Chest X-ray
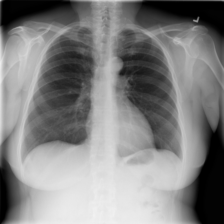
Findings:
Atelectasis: negative
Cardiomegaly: negative
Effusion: negative
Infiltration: positive
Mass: negative
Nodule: negative
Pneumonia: negative
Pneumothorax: negative
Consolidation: negative
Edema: negative
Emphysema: negative
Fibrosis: negative
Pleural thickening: negative
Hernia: negative